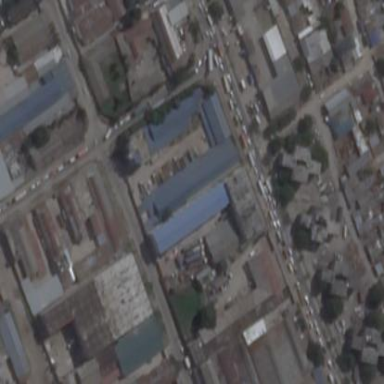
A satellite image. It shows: Industrial building.